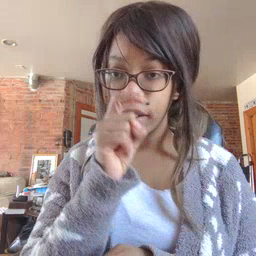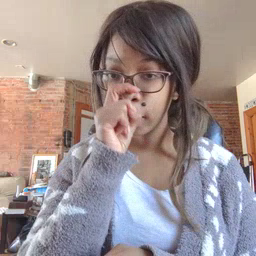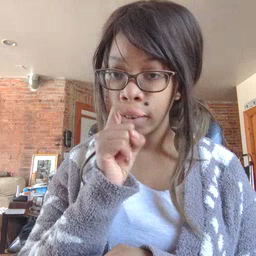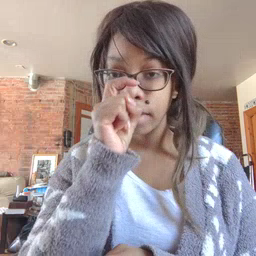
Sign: doll